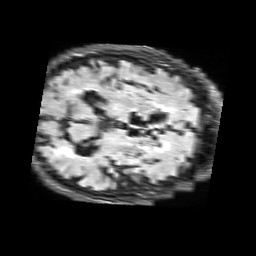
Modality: FLAIR
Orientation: axial
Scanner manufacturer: philips
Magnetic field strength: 1.5 T
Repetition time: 10 s
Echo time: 0.14 s